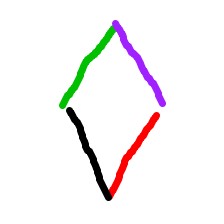
Shape: rhombus